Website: walmart
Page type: account-selection
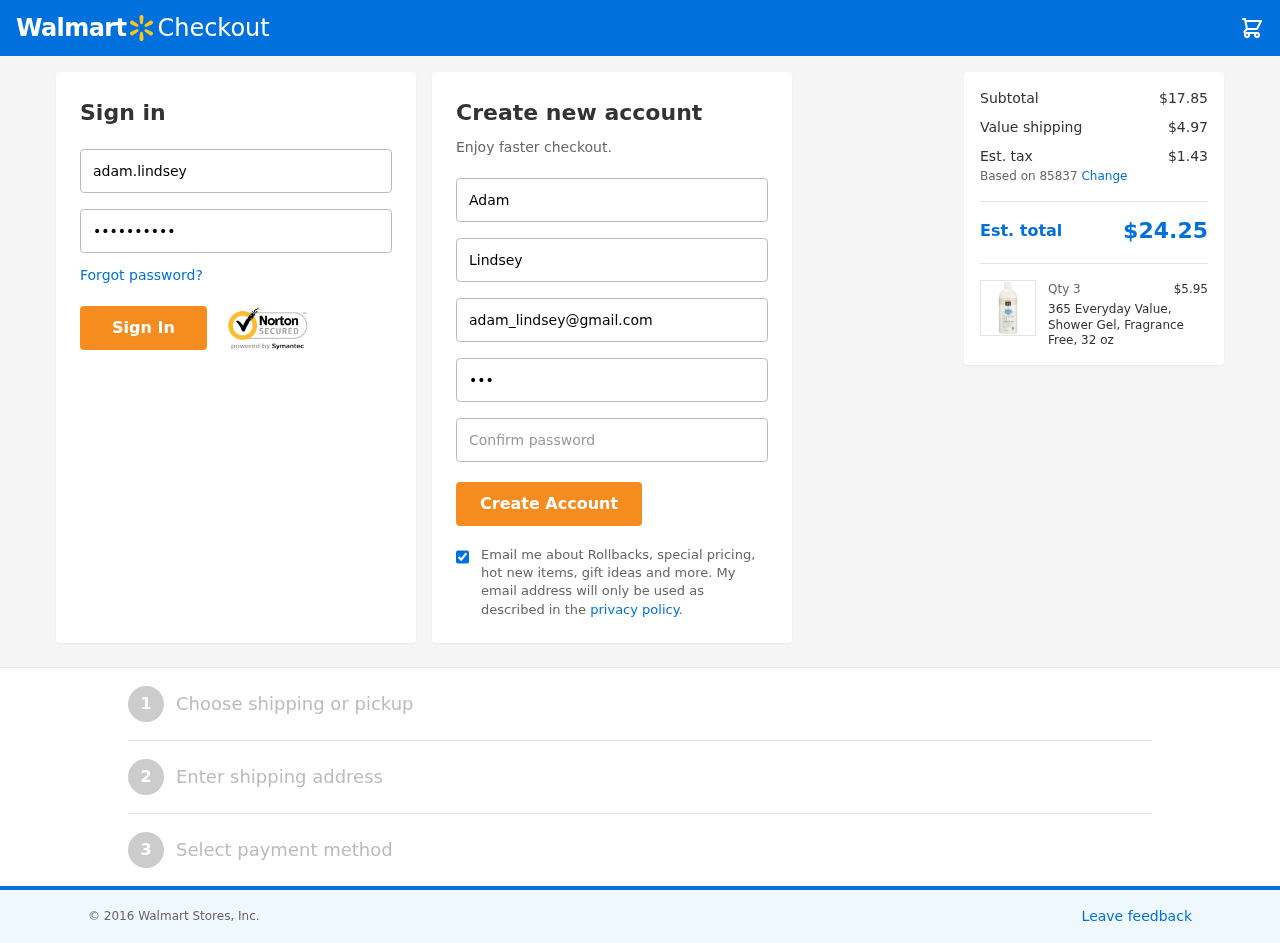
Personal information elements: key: PII_EMAIL
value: adam_lindsey@gmail.com
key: PII_FIRSTNAME
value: Adam
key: PII_LASTNAME
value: Lindsey
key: PII_LOGIN_USERNAME
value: adam.lindsey
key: PII_POSTCODE
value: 85837
Product elements: key: PRODUCT1_NAME
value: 365 Everyday Value, Shower Gel, Fragrance Free, 32 oz
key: PRODUCT1_PRICE
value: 5.95
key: PRODUCT1_QUANTITY
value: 3
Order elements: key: ORDER_SUBTOTAL
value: $17.85
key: ORDER_SHIPPING_COST
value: $4.97
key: ORDER_TAX
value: $1.43
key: ORDER_TOTAL
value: $24.25